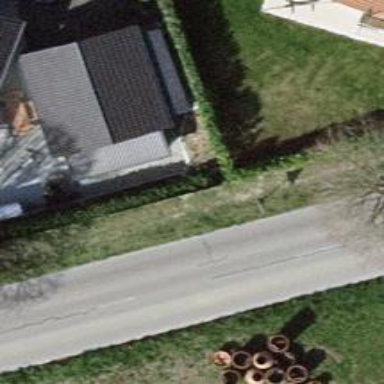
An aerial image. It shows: Hedge barrier.